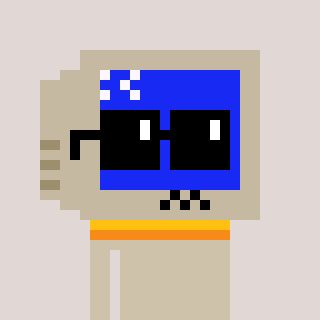
a pixel art character with square black sunglasses, a old monitor-shaped head and a bege-colored body on a warm background